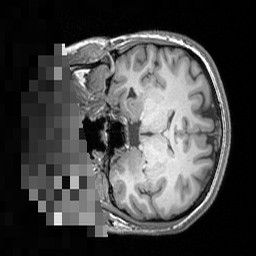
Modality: T1w
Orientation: coronal
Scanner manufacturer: siemens
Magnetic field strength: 3 T
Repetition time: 1.5 s
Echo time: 0.00291 s